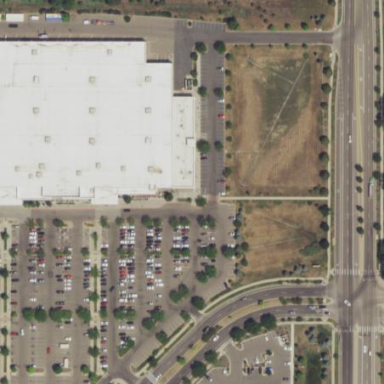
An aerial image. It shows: Retail building that houses department store.